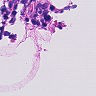
Metastatic tissue present: no